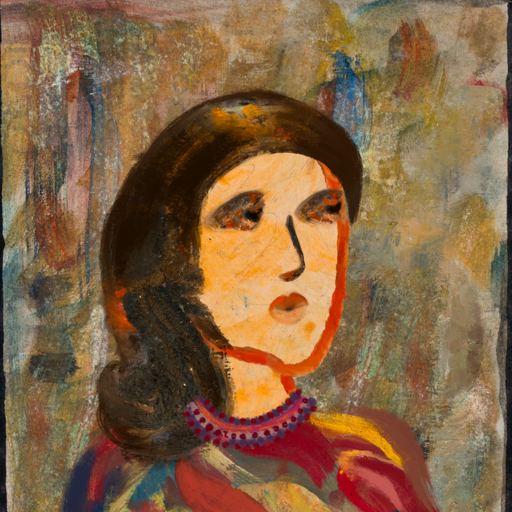
Background: Pipe, Head And Neck Side: Experience, Face Side: Gypsy_Queen, Bust: Mother_And_Son_Son, Hair Side: Gypsy_Queen, Head Accessory: Blank, Second Necklace: Blank, Necklace: Roy_Bahadur, Baby: Blank